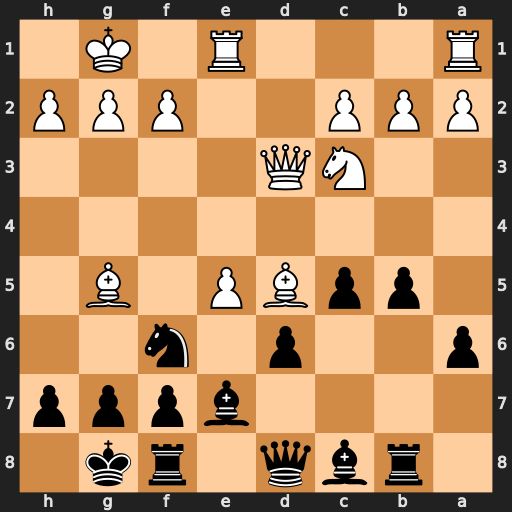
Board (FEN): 1rbq1rk1/4bppp/p2p1n2/1ppBP1B1/8/2NQ4/PPP2PPP/R3R1K1
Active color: b
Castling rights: -
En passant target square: -
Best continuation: Nxd5 Bxe7 Nxe7